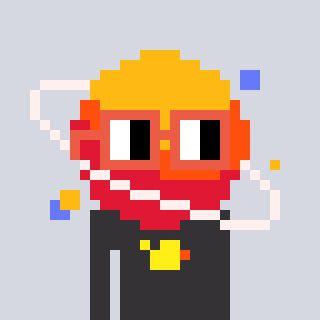
a pixel art character with square orange glasses, a saturn-shaped head and a grayscale-colored body on a cool background